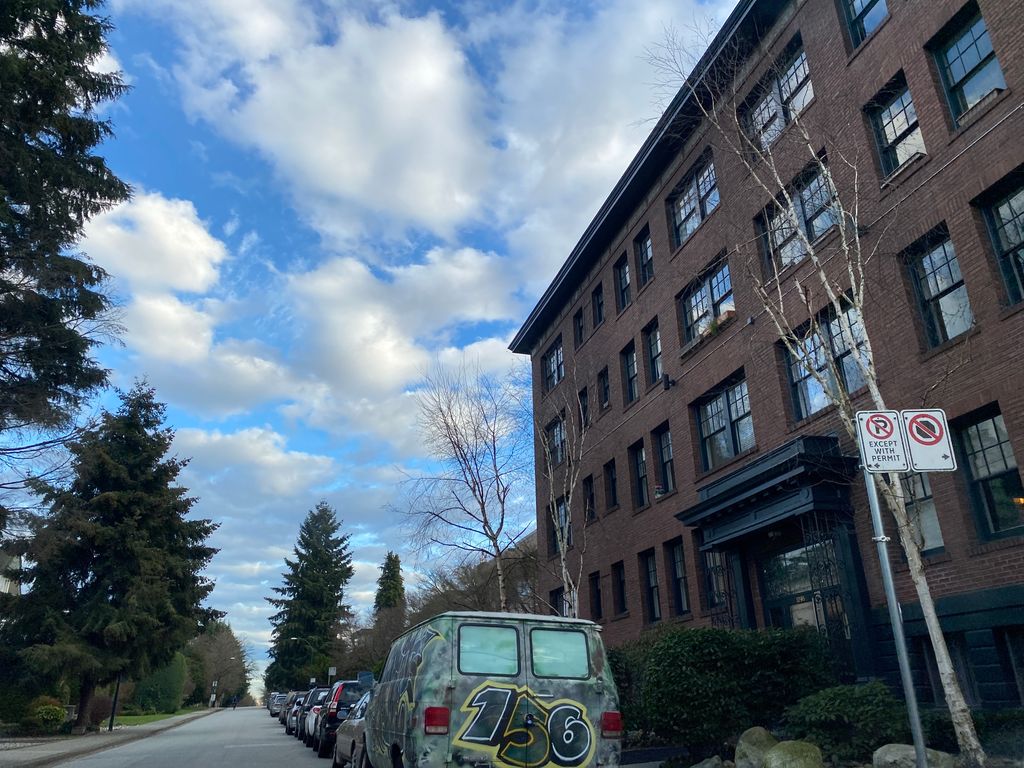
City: vancouver